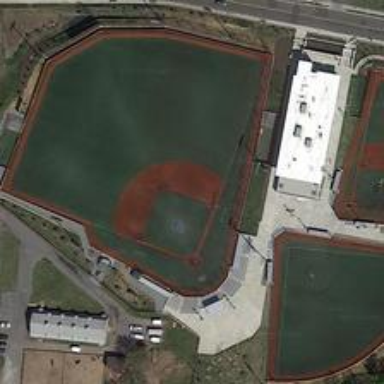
The irregular area contains three fan-shaped baseball field and several tennis and basketball courts .